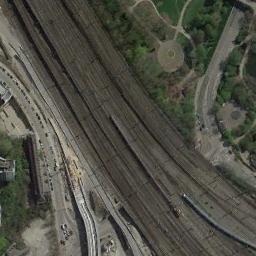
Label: railway